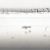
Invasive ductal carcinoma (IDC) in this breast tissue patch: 0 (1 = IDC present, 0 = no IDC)